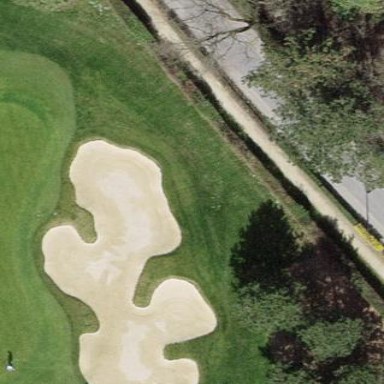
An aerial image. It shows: Golf bunker filled with natural sand.